Field crop: maize
Growth stage: 2
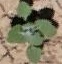
Species: chenopodium